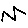
Label: zigzag